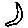
Label: moon